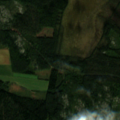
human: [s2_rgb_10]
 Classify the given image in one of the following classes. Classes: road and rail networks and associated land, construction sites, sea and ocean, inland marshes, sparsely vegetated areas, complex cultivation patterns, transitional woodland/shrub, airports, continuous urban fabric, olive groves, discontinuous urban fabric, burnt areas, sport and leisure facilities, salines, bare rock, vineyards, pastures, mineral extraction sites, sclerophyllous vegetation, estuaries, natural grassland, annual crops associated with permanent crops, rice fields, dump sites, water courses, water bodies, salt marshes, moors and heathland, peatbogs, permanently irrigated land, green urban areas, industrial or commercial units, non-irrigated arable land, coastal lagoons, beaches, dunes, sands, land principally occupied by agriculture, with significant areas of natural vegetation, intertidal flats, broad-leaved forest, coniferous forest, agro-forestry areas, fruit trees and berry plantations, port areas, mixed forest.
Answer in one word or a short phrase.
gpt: non-irrigated arable land, land principally occupied by agriculture, with significant areas of natural vegetation, coniferous forest, mixed forest, transitional woodland/shrub, peatbogs